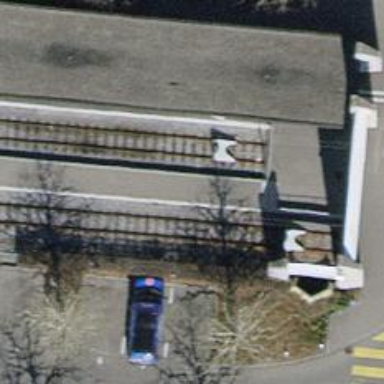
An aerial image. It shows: Railway buffer stop.